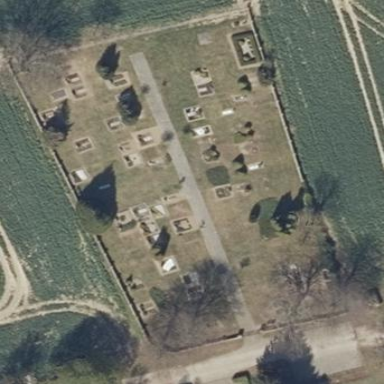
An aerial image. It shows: Cemetery.